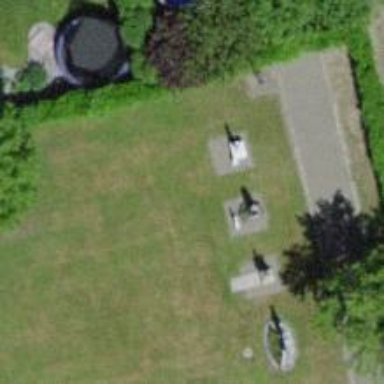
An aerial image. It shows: Historic wayside cross.